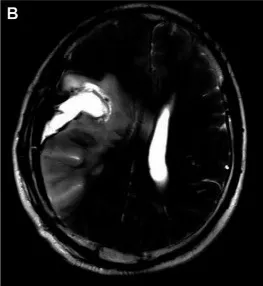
(A,B) Postoperative head MRI T1-weighted sequences and T2-weighted sequences illustrating complete resection of the cystic solid lesion in the right frontoparietal lobe.
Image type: radiology (mri)